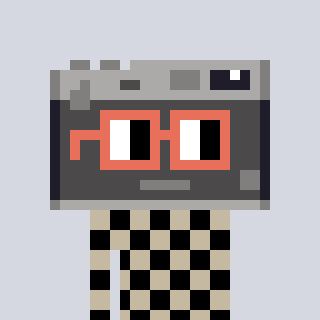
a pixel art character with square orange glasses, a camera-shaped head and a bege-colored body on a cool background